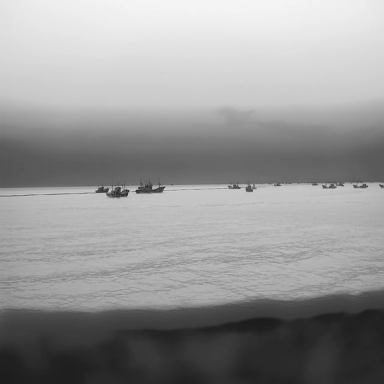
There are ten bulk_carriers in the infrared image.